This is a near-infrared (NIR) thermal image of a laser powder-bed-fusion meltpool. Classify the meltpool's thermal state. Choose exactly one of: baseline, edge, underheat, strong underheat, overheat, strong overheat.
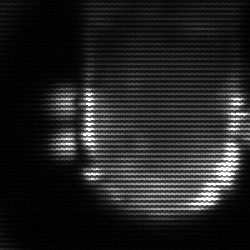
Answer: baseline